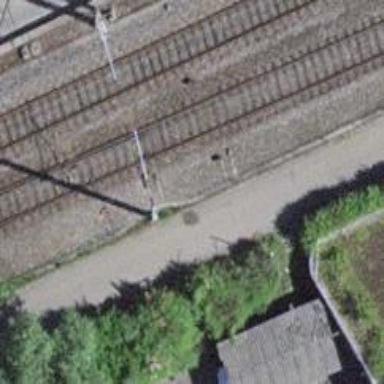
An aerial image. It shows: Railway switch.